Field crop: maize
Growth stage: 1
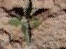
Species: atriplex